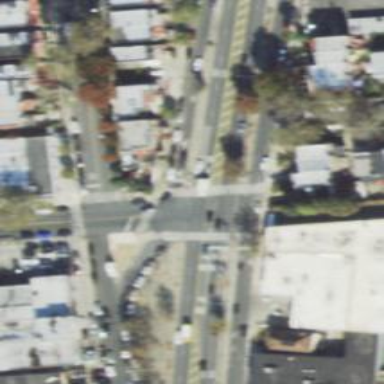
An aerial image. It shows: Traffic island located on footway.